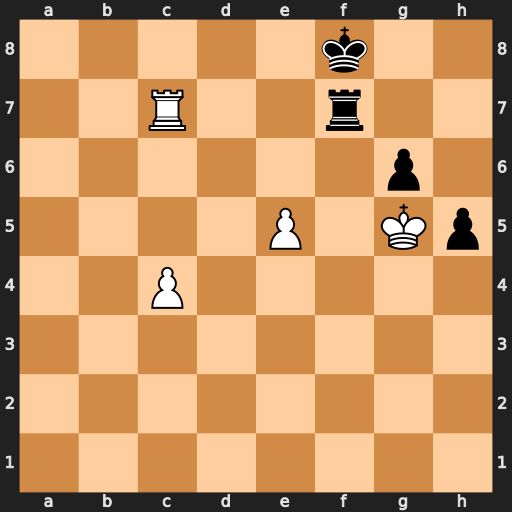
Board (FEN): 5k2/2R2r2/6p1/4P1Kp/2P5/8/8/8
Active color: w
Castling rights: -
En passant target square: -
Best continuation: Rxf7+ Kxf7 c5